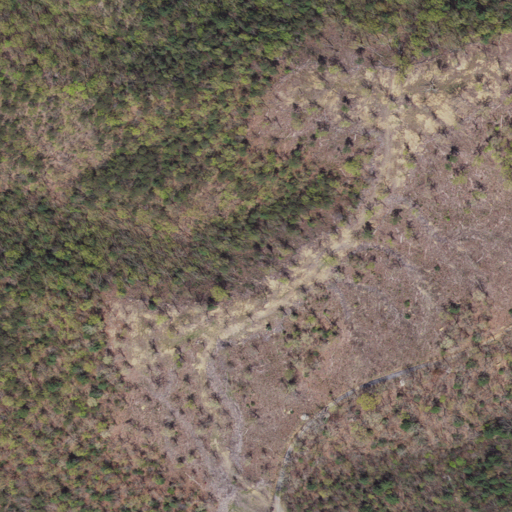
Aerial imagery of ridge(s) in Virginia named Dry Run Ridge containing mixed forest, deciduous forest, grassland, and open development